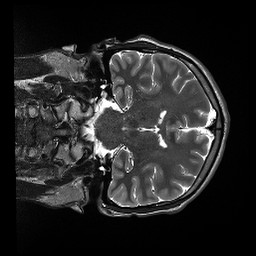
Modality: T2w
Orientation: coronal
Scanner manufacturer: siemens
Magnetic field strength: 3 T
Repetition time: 13.52 s
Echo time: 0.088 s